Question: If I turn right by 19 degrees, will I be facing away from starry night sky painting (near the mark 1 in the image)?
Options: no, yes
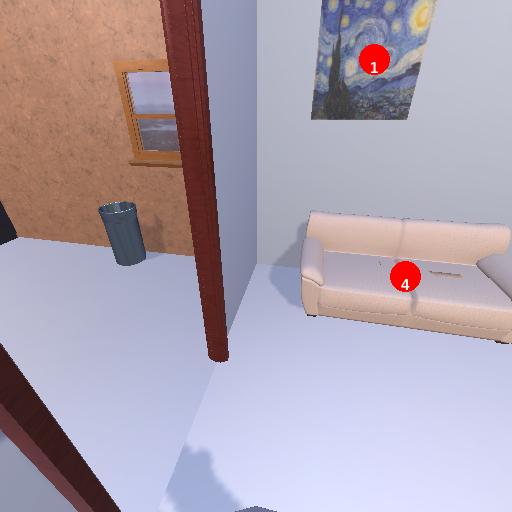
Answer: no